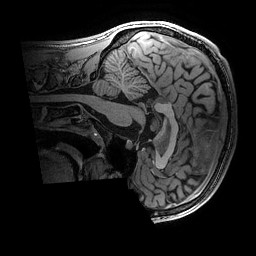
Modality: T1w
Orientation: sagittal
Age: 19
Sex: male
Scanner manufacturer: ge
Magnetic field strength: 3 T
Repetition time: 0.007 s
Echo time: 0.00342 s